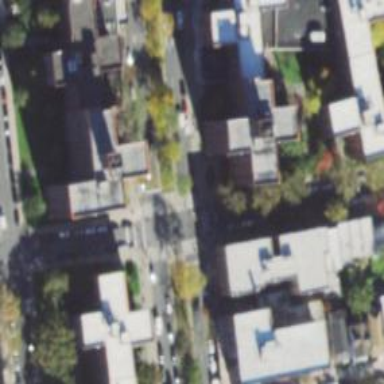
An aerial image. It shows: Footway that serves as traffic island.